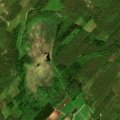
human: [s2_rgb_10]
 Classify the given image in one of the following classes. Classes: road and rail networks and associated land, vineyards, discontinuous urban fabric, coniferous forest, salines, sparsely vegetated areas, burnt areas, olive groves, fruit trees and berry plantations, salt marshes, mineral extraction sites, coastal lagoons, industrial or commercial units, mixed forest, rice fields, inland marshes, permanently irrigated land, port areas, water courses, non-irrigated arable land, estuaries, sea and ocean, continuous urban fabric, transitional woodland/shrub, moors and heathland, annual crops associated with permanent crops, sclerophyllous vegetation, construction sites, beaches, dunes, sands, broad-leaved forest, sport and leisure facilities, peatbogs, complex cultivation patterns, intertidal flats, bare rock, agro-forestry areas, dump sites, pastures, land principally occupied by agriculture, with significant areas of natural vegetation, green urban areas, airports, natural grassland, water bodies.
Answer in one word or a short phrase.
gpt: land principally occupied by agriculture, with significant areas of natural vegetation, coniferous forest, mixed forest, transitional woodland/shrub